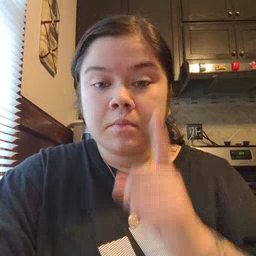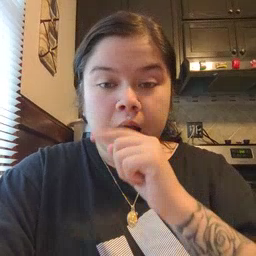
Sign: mouse